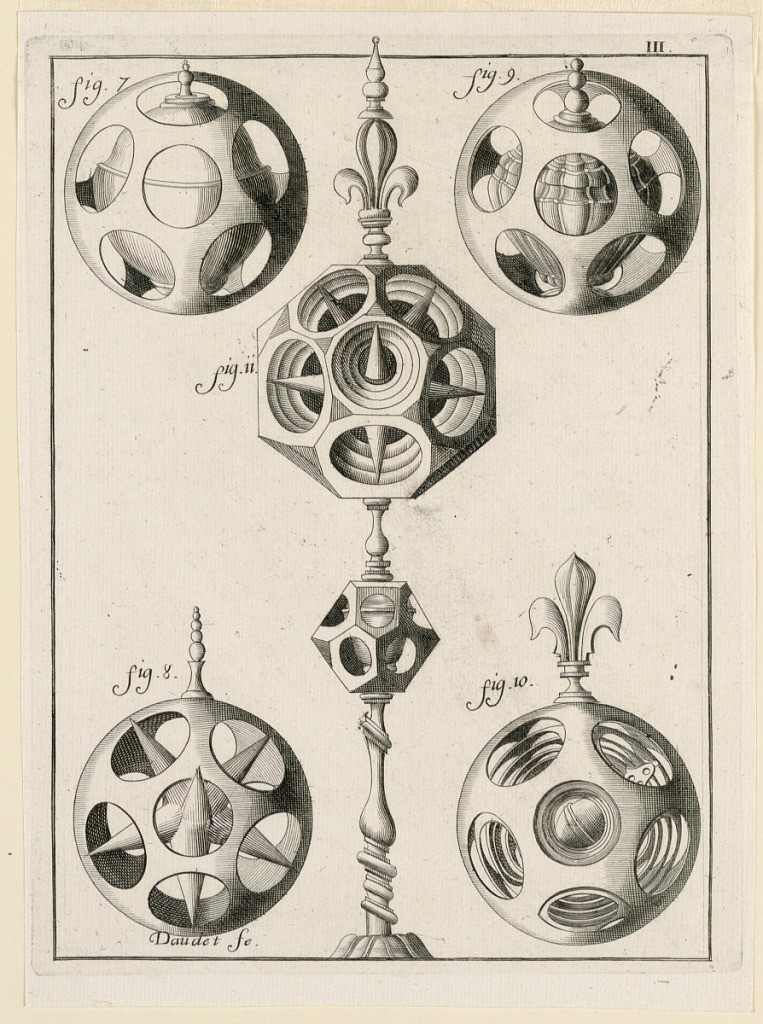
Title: Plate 3, from Recueil d'ouvrages curieux de mathématique et de mécanique, ou description du cabinet de Monsieur Grollier de Servière
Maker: Gaspard Grollier de Seviere II, French, 1677 - 1745
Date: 1732
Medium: Engraving on paper
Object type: Print
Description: Designs for mechanical objects, to be carried out in metal or ivory. These are concentric geometrical shapes, the outer-most in each case being a sphere, with six holes facing front. Figure 11, in the center, is mounted on a tall spindle, with a trefoil or fleur-de-lys at the top of the sphere (similar to figure 10).